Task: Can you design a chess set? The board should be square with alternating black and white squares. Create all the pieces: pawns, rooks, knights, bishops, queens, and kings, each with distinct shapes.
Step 4488:
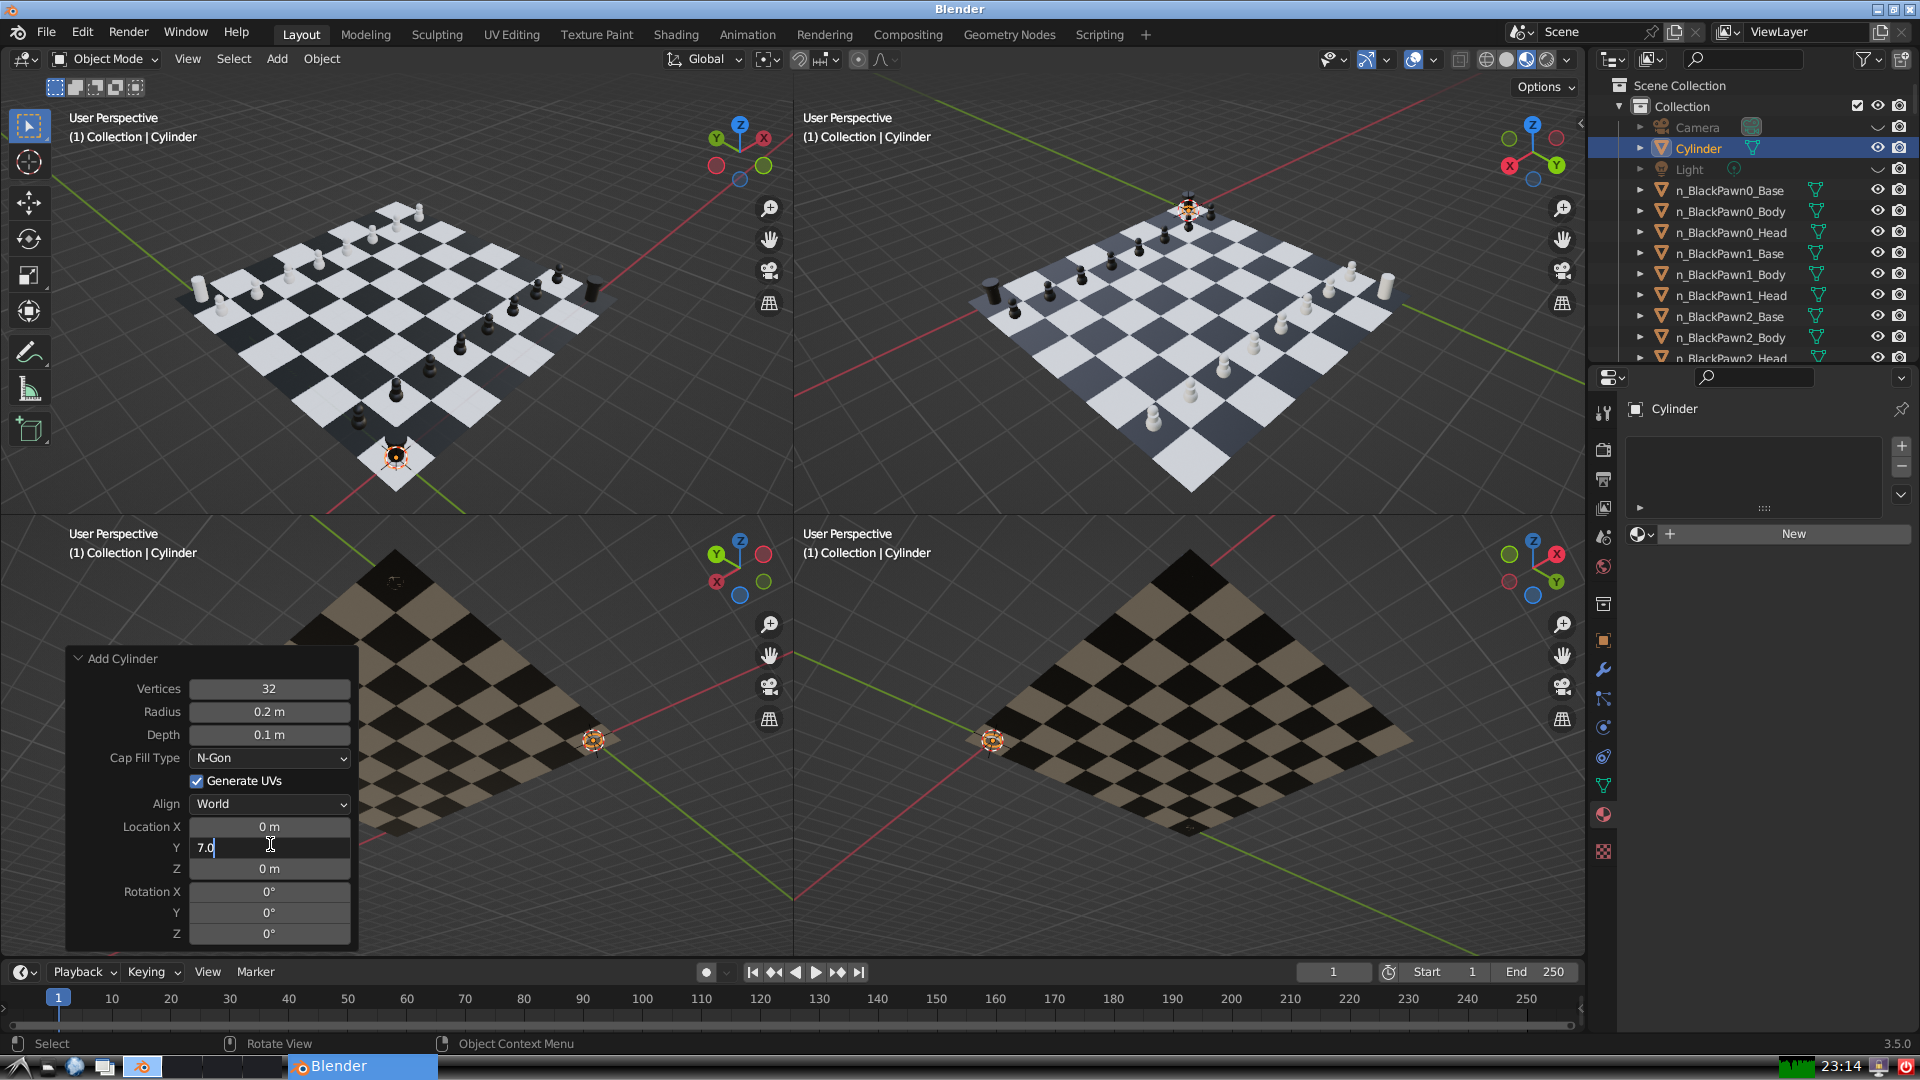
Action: {"key_press": ['Return']}